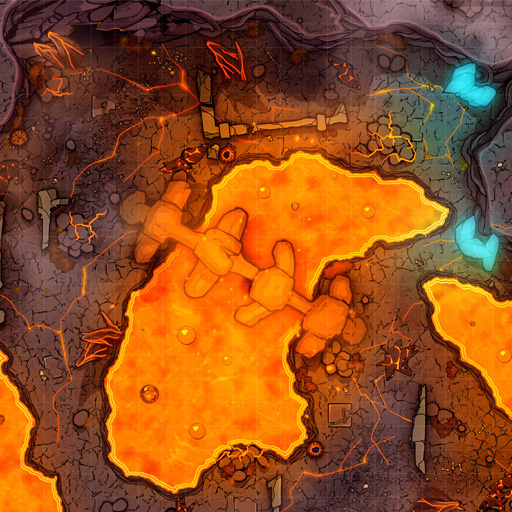
A D&D Grid Map lava lake giant bones old ruined stone walls north cliff (Volcanic Path Map)